Question: This is an extension of my previous question <URL>
Data set in data.dat, codes and figure are,
file.dat:
'''
x y
2.53 0.00
0.70 0.99
0.60 2.45
0.49 5.36
0.40 9.31
0.31 18.53
0.22 30.24
0.11 42.23
'''
Code:
'''
f(x) = (x < 0 ? 0 : a*(x/lambda)**(n-1)*exp(-(x/lambda)**n))
n = 0.5
a = 100
lambda = 0.15
fit f(x) 'data.dat' every ::1 via lambda, n, a
set encoding utf8
plot f(x) title sprintf('l = %.2f, n = %.2f', lambda, n), 'data.dat' every ::1
'''
Figure:

My objective is to get the value of x (In the figure it is at about x = 1) to find the "rise" of the fitted function. So I am wondering if it is possible to take the first order derivative of the fit on the fly and plot it in the same graph in gnuplot? How about second order derivative? TIA.
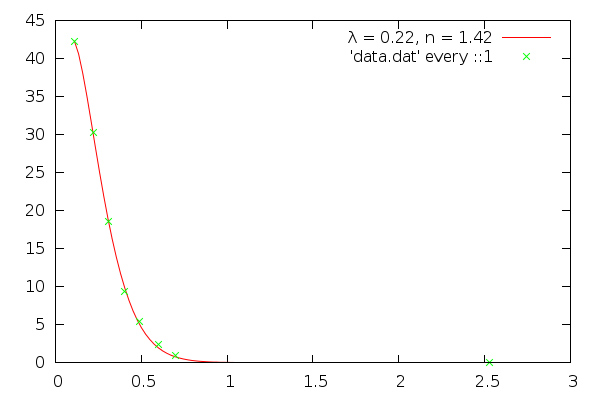
Answer: It's easy if you don't mind taking the derivative of the fit function analytically yourself:
'''
f(x) = (x < 0 ? 0 : a*(x/lambda)**(n-1)*exp(-(x/lambda)**n))
fp(x) = (x < 0 ? 0 : a*(n-1)*x**(n-2)*exp(-(x/lambda)**n)/lambda**(n-1)*(1 - a*(x/lambda)**n))
plot 'data.dat' title 'data', f(x) title 'fit', fp(x) title 'derivative of fit'
'''
If you want to use a gnuplot function to do the derivative, gnuplot has to do the derivative numerically (e.g. using a multi-point approach as in <URL>, so it is not quite as nice if you have few data points.
You are almost certainly better off either doing the derivative analytically, or using a non-gnuplot program to do that kind of analysis.